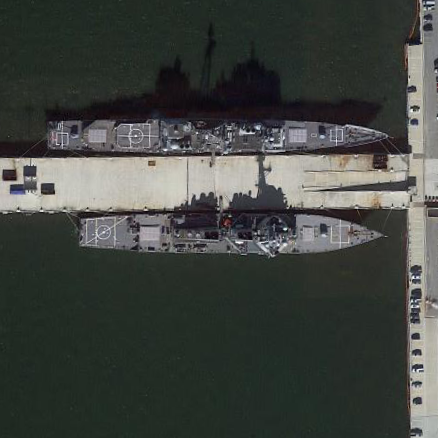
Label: cruiser